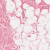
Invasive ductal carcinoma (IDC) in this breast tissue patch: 0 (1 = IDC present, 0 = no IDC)